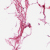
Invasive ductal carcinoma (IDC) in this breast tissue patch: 0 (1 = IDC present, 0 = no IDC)